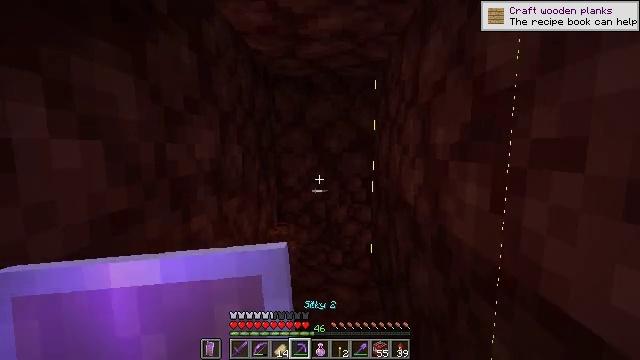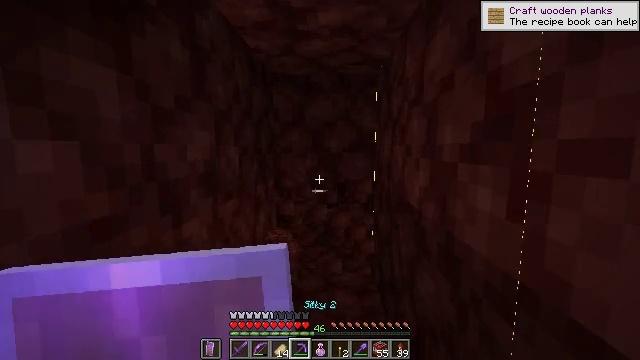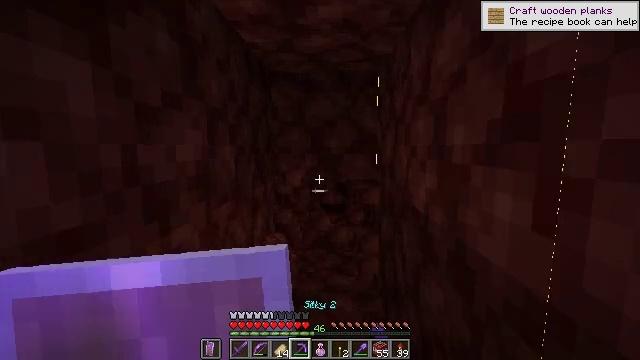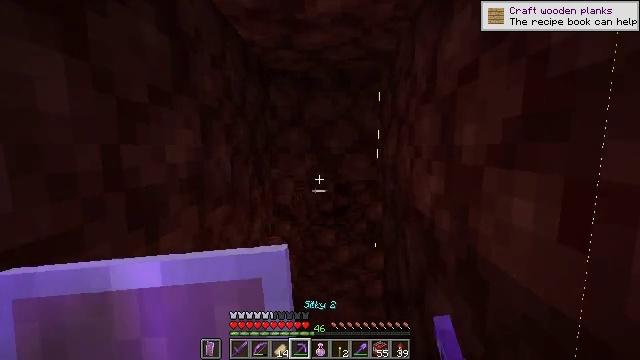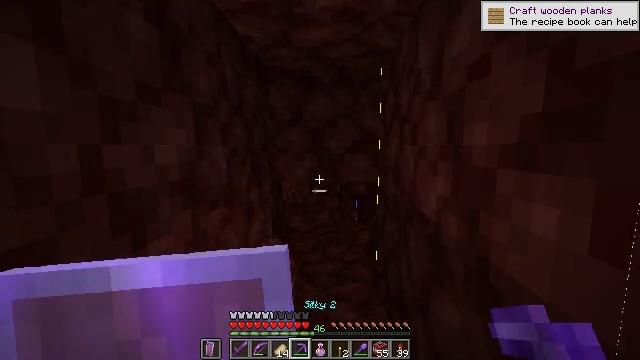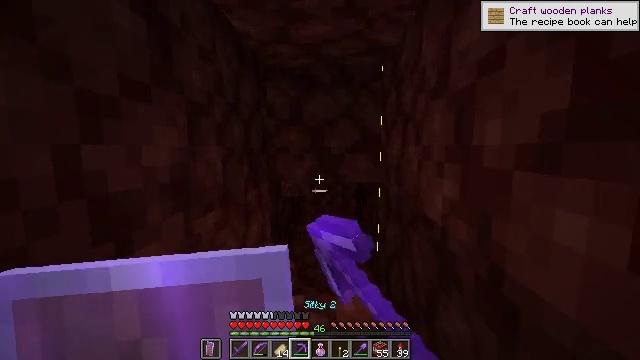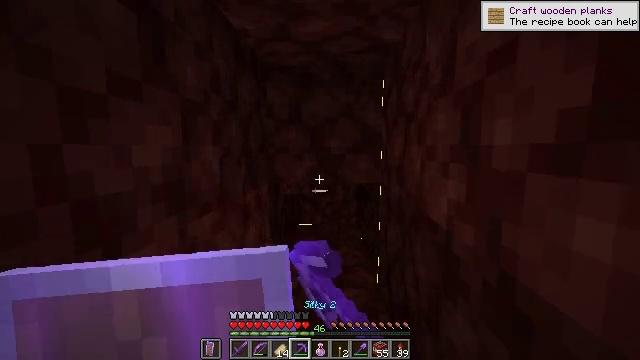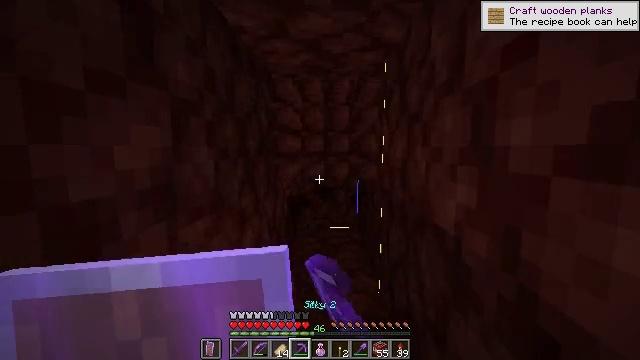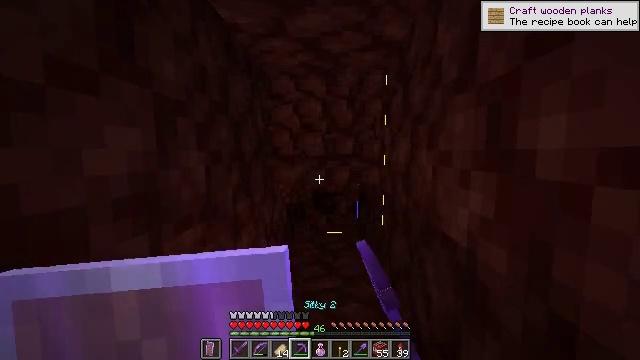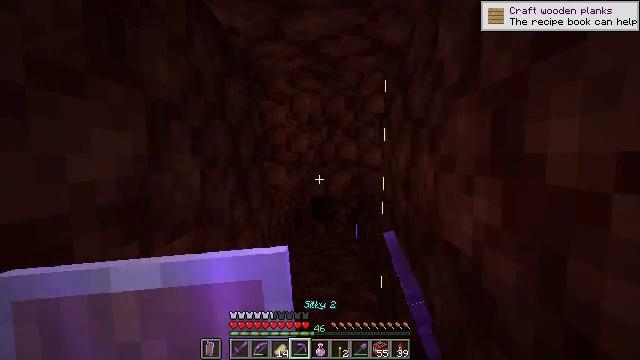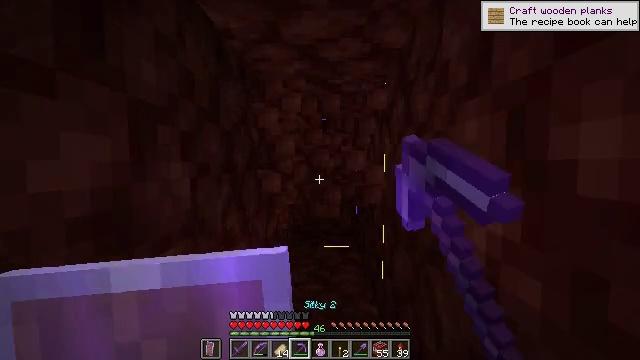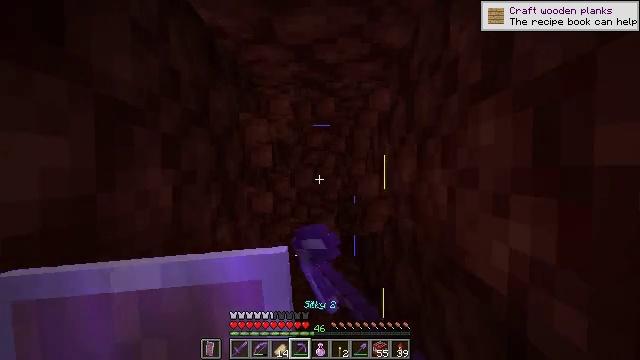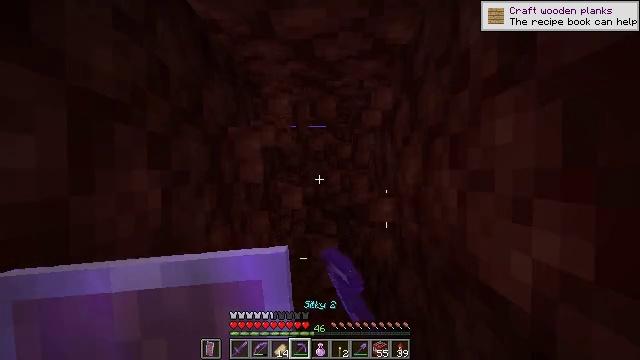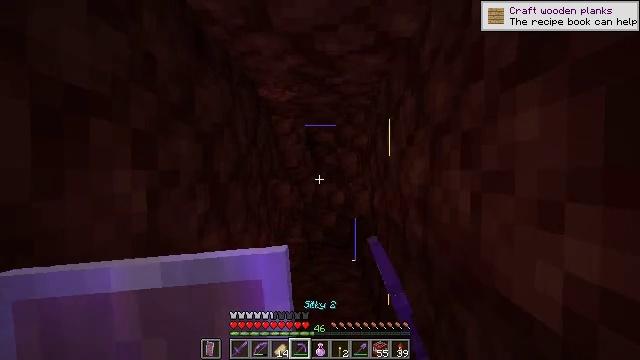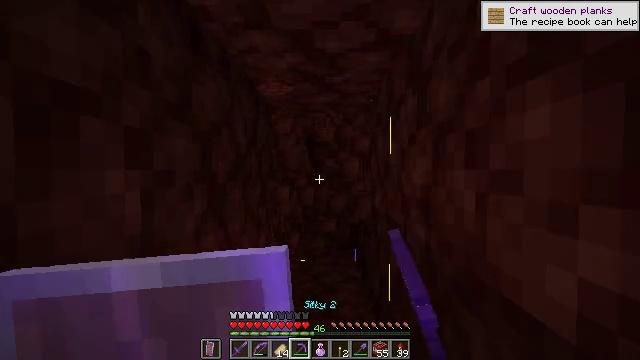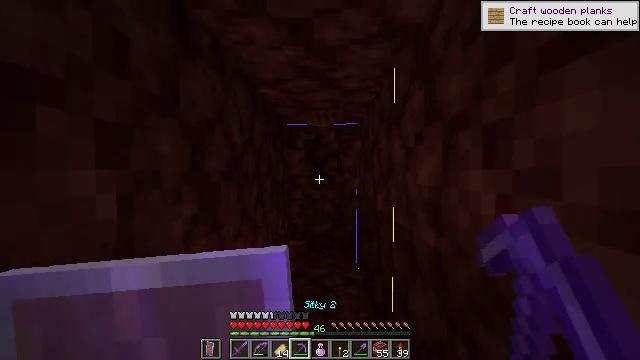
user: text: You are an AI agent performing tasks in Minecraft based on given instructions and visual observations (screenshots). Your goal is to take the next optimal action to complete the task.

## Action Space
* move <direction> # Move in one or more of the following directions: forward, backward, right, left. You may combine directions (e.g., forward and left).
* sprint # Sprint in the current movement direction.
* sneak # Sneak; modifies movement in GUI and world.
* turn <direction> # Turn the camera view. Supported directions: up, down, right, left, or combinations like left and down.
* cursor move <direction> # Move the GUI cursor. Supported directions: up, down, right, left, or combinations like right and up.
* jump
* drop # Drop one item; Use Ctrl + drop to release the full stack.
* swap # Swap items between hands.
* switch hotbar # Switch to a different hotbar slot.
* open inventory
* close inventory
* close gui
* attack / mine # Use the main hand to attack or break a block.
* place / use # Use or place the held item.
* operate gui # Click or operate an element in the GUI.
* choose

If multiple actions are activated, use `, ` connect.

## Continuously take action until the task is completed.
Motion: motion action
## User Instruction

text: Gather netherrack as a building material.
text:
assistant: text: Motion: move forward, sneak, attack / mine
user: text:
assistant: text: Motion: move forward, sneak, attack / mine
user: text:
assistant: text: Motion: move forward, sneak, attack / mine
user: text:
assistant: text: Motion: move forward, sneak, attack / mine
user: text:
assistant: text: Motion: move forward, sneak, attack / mine
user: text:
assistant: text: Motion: move forward, sneak, attack / mine
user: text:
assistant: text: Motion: move forward, sneak, attack / mine
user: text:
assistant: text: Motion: move forward, sneak, attack / mine
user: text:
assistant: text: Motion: move forward, sneak, turn up, attack / mine
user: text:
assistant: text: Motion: move forward, sneak, turn up, attack / mine
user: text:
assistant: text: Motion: move forward, sneak, turn up, attack / mine
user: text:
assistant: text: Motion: move forward, sneak, attack / mine
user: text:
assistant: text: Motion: move forward, sneak, attack / mine
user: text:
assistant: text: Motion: move forward, sneak, attack / mine
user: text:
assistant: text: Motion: move forward, sneak, attack / mine
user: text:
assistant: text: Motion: move forward, sneak, attack / mine
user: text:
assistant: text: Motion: move forward, sneak, attack / mine
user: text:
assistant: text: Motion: move forward, sneak, attack / mine
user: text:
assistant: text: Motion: move forward, sneak, turn down, attack / mine
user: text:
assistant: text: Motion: move forward, sneak, turn down, attack / mine
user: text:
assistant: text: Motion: move forward, sneak, attack / mine
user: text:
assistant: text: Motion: move forward, sneak, attack / mine
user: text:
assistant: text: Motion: move forward, sneak, attack / mine
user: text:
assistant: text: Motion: move forward, sneak, attack / mine
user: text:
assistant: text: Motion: move forward, sneak, attack / mine
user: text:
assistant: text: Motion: move forward, sneak, attack / mine
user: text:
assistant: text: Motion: move forward, sneak, attack / mine
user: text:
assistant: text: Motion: move forward, sneak, attack / mine
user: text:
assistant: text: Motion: move forward, sneak, attack / mine
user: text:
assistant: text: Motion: move forward, sneak, turn right and up, attack / mine